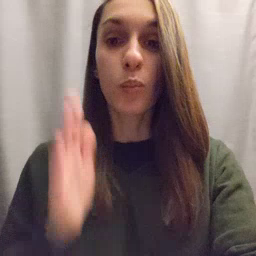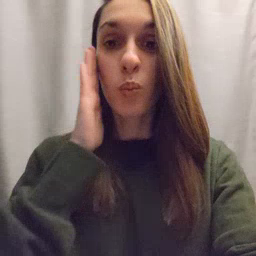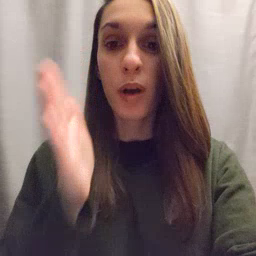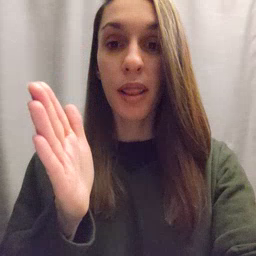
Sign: will